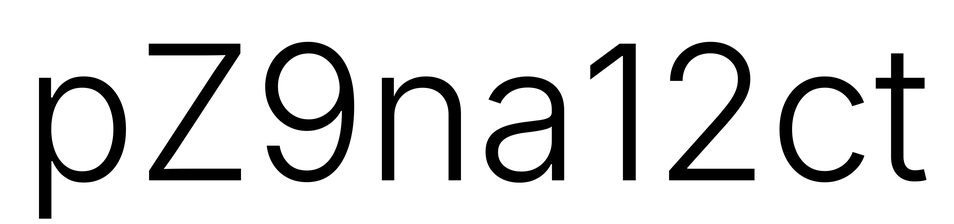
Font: Inter_Light